Aerial crown-view tile of a tropical tree (Barro Colorado Island, Panama), acquired 20250414:
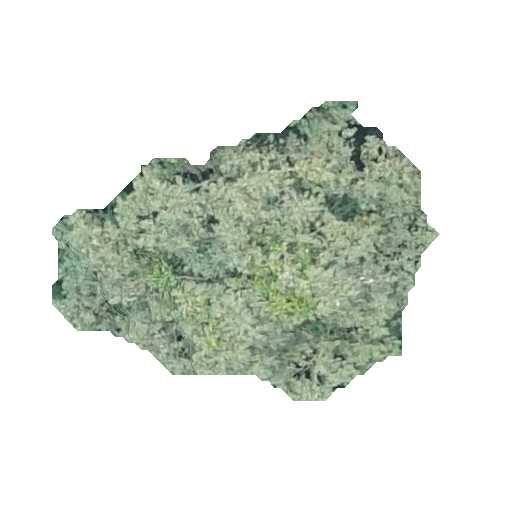
Species: Luehea seemannii
GBIF accepted scientific name: Luehea seemannii
Crown area: 111.91 m²